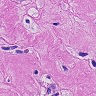
Metastatic tissue present: yes